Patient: sex F, age 68
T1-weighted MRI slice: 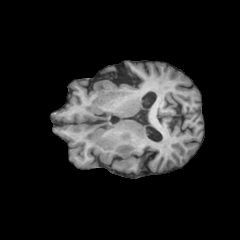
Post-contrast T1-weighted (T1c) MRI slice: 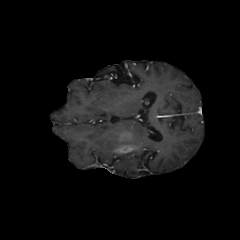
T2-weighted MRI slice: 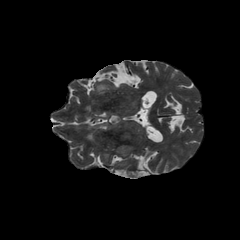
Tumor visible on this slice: yes
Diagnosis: Glioblastoma, IDH-wildtype
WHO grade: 4